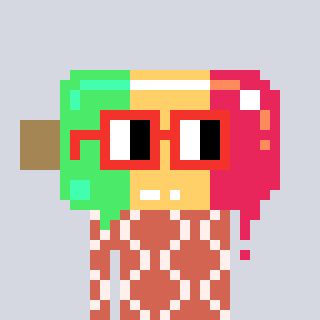
a pixel art character with square red glasses, a icepop-shaped head and a peachy-colored body on a cool background